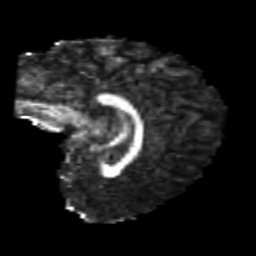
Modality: FA
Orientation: sagittal
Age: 22
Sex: female
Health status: healthy
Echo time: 0.074 s